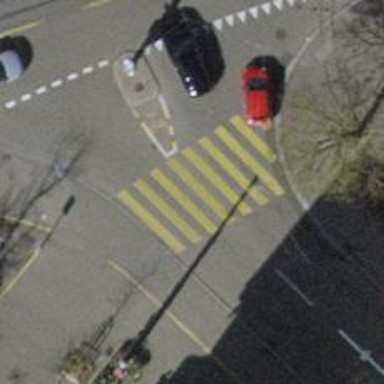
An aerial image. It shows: Uncontrolled zebra crossing with notable zebra markings.